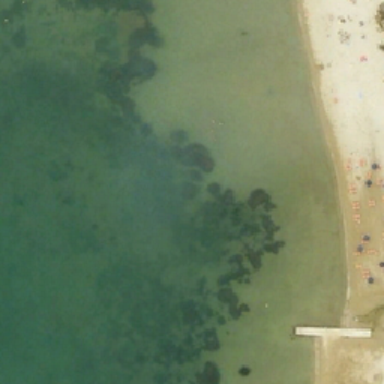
A small number of coconut trees were planted on the beach .